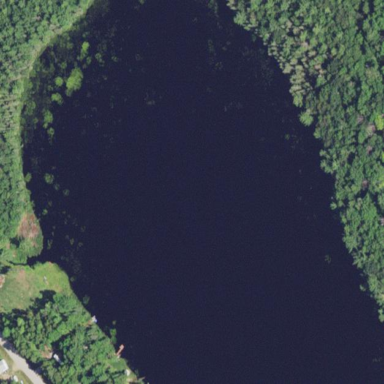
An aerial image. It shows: Serene lake surrounded by nature.